Question: How can I add a small icon on folders using vb.net?
Just like
I don't know the right term for this, that's I always end up searching on a dead end.
Any ideas?
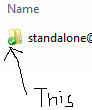
Answer: Search for something like "", some results :
- <URL>